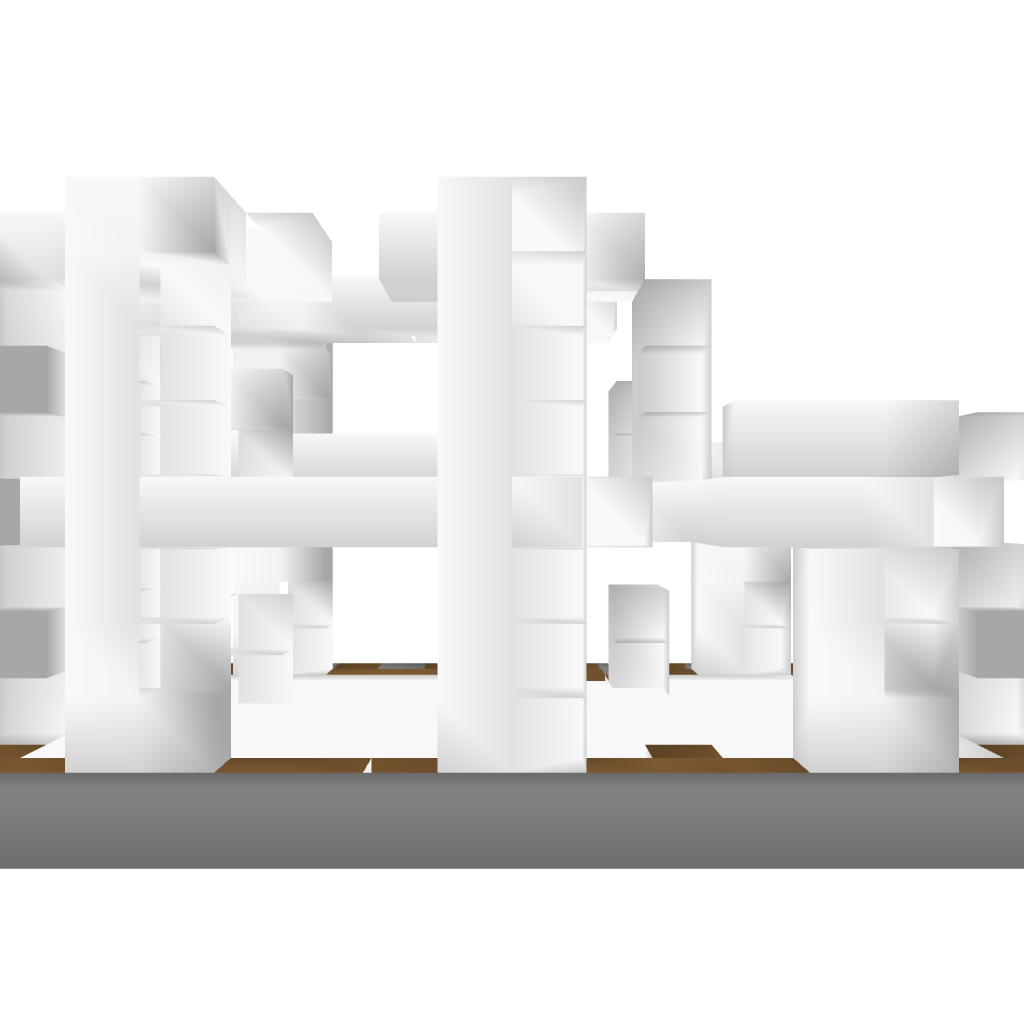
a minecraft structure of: Modern House #6 bad low quality